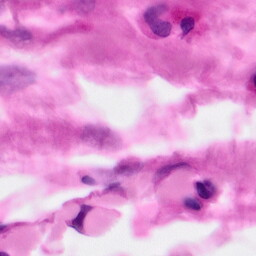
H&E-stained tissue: Pancreatic